Question: I am practicing with bootstrap and HTML. Please take a look at the picture where I've managed to build and display a return flight. Next thing that I would like to do in order to make it look nicer and more structured: introduce a separation line between flights (separate outgoing from return).
My problem is that I am not sure what to use in order to achieve such design feature in HTML using bootstrap. Should I introduce another 'row' between flights and inject an image or just try to accomplish it by using 'borders'?
Thanks for any help!

'''
<div class="container well well-md searchResult">
<ul class="list-group">
<li class="list-group-item">
<div class="row">
<div class="col-md-10">
<div class="departFlyRow">
<div class="col-md-2 col-md-offset-2">
<div><b>06:20</b></div>
<div>LHR</div>
</div>
<div class="col-md-2">
<i class="btn btn-default"><i class="glyphicon glyphicon-plane gly-rotate-90"></i> </i>
</div>
<div class="col-md-2">
<div>5h 30</div>
<div>direct</div>
</div>
<div class="col-md-2">
<i class="btn btn-default"><i class="glyphicon glyphicon-plane gly-rotate-90"></i> </i>
</div>
<div class="col-md-2">
<div><b>12:50</b></div>
<div>SVO</div>
</div>
</div>
<div class="returnFlyRow">
<div class="col-md-2 col-md-offset-2">
<div><b>06:20</b></div>
<div>SVO</div>
</div>
<div class="col-md-2">
<i class="btn btn-default"><i class="glyphicon glyphicon-plane gly-rotate-90"></i> </i>
</div>
<div class="col-md-2">
<div>5h 30</div>
<div>direct</div>
</div>
<div class="col-md-2">
<i class="btn btn-default"><i class="glyphicon glyphicon-plane gly-rotate-90"></i> </i>
</div>
<div class="col-md-2">
<div><b>12:50</b></div>
<div>LHR</div>
</div>
</div>
</div>
<div class="col-md-2 selectButtonColumn">
<div><b>&pound;100</b></div>
<button type="button" class="btn btn-success">Select</button>
</div>
</div>
</li>
</ul>
</div>
'''
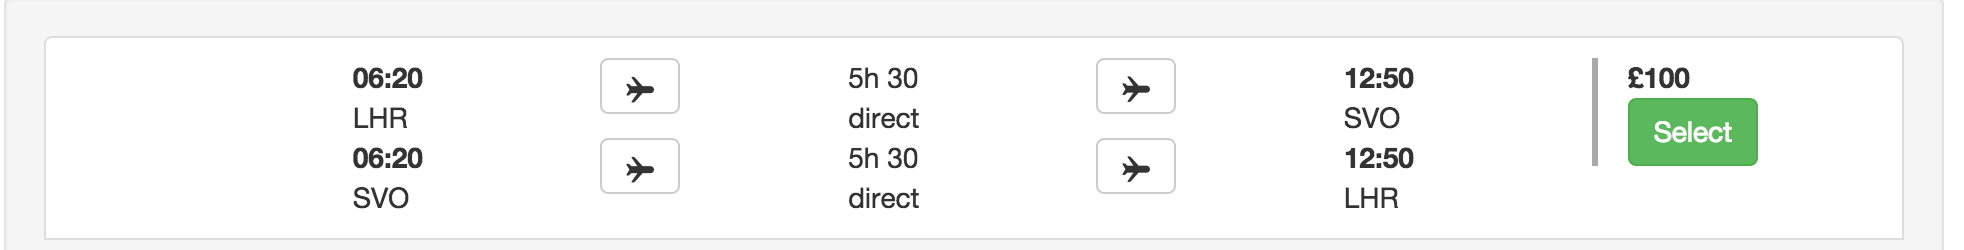
Answer: Add a '<hr>' between your 'returnFlyRow' div's.
Also add the 'clearfix' class to the 'returnFlyRow' divs.
<URL>
'col-md-2''col-xs-2'